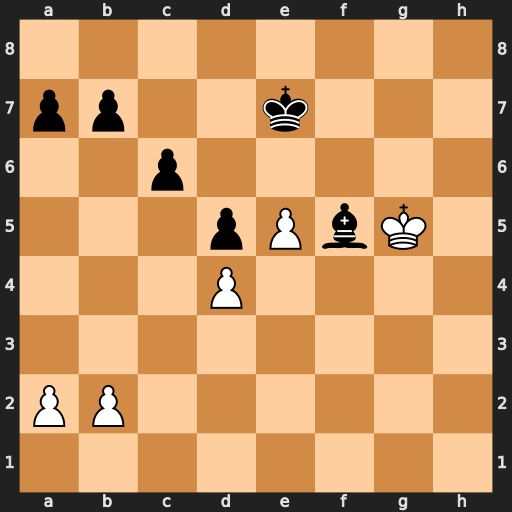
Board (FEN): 8/pp2k3/2p5/3pPbK1/3P4/8/PP6/8
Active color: w
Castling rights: -
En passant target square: -
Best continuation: Kxf5 a5 e6 c5 dxc5 d4 Ke4